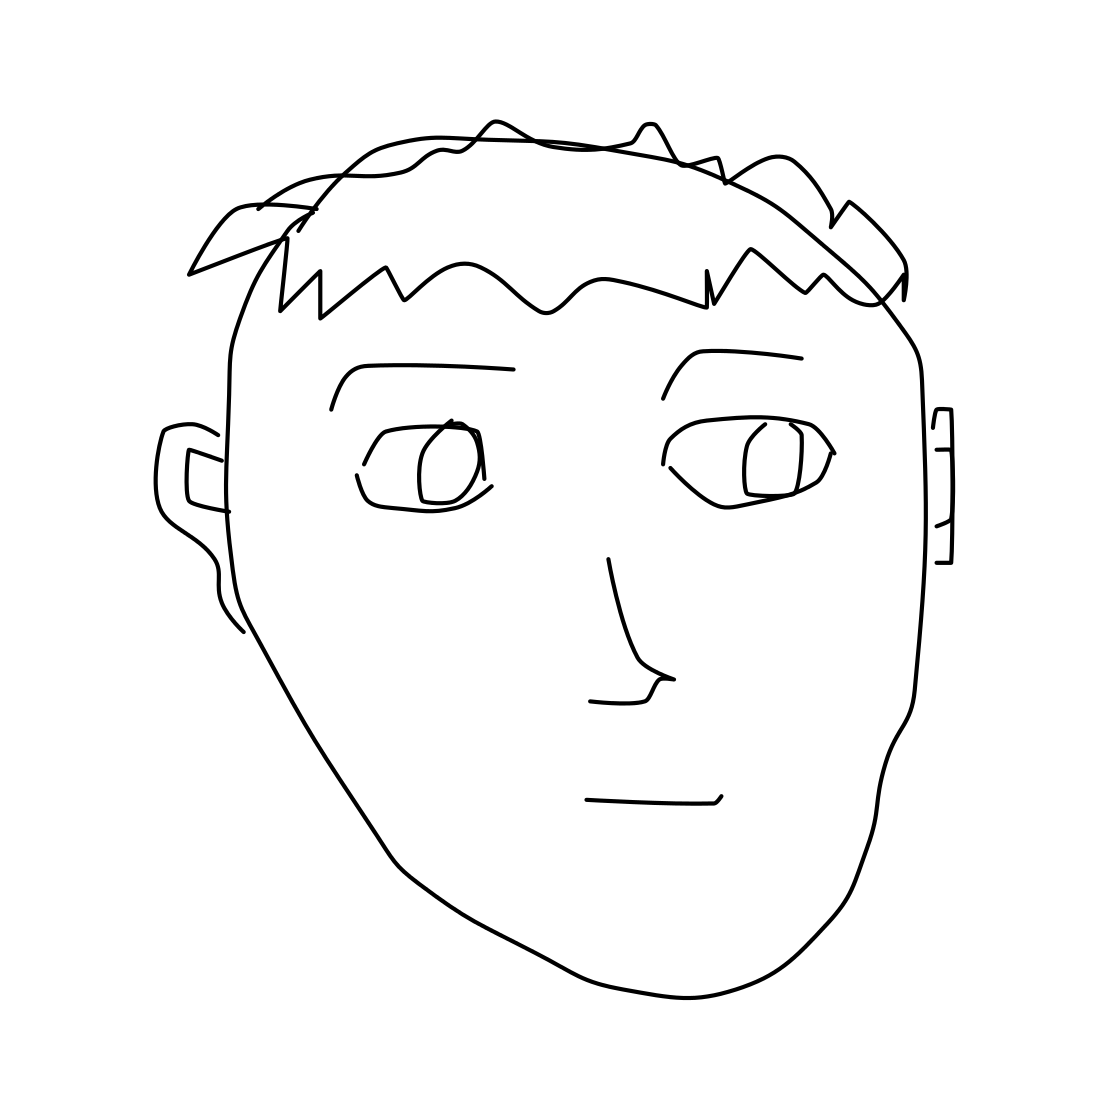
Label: face